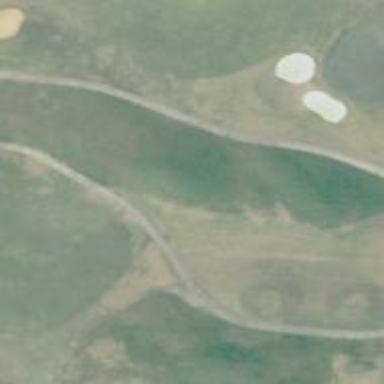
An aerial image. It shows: Grassy area designated as golf fairway.